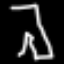
Label: pants